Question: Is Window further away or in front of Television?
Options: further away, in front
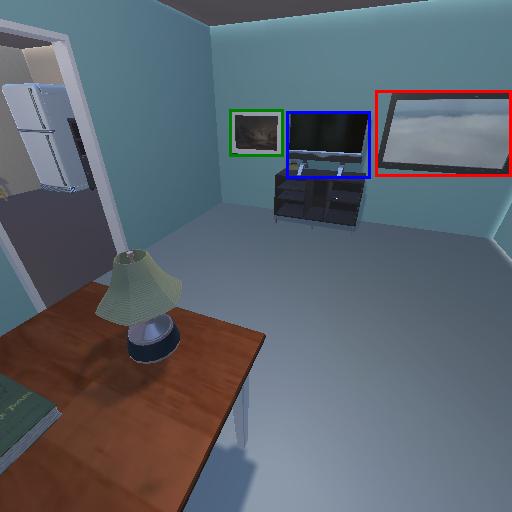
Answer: further away